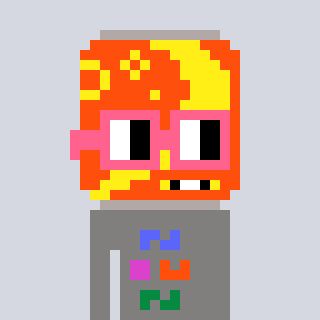
a pixel art character with square pink glasses, a pop-shaped head and a bluegrey-colored body on a cool background